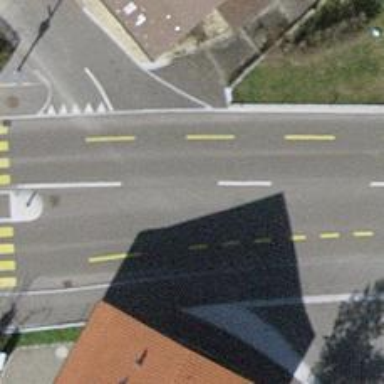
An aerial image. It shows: Residential road with asphalt surface. There is sidewalk on the left side.